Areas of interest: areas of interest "China Railway Xiangdi Manor"
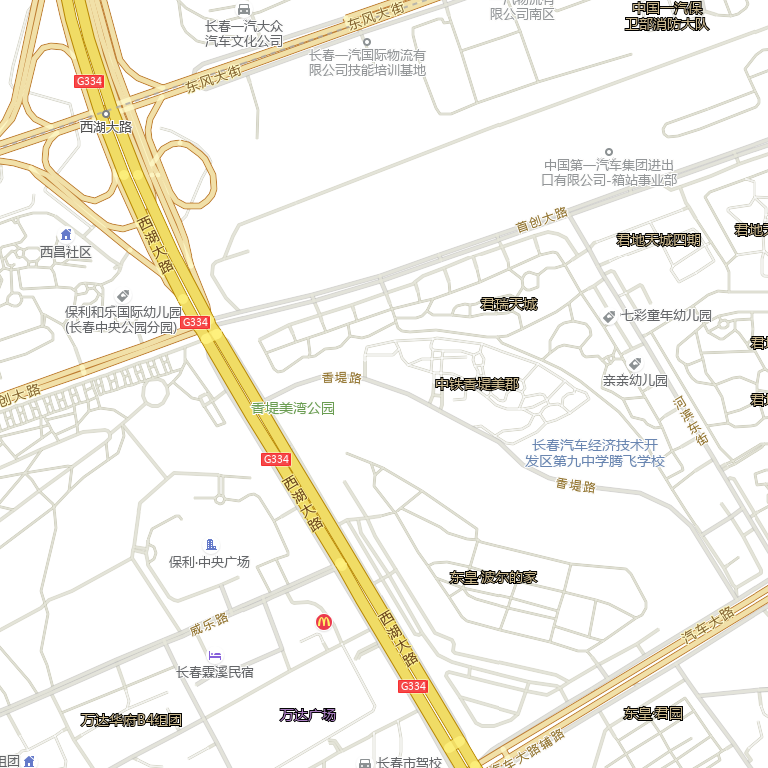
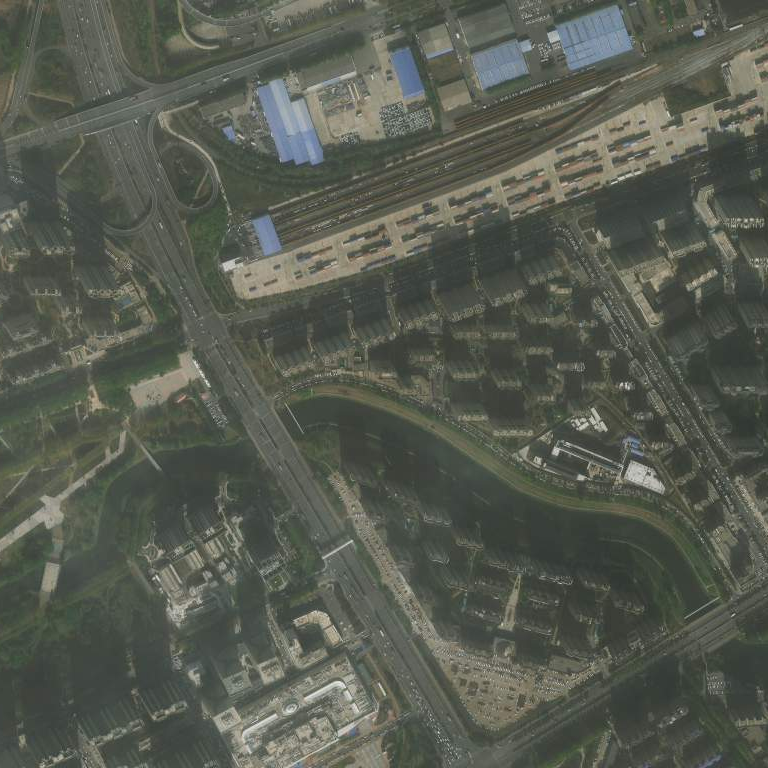